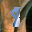
Label: 8